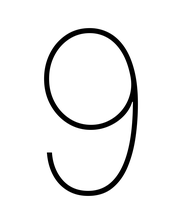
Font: Inter_Thin